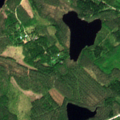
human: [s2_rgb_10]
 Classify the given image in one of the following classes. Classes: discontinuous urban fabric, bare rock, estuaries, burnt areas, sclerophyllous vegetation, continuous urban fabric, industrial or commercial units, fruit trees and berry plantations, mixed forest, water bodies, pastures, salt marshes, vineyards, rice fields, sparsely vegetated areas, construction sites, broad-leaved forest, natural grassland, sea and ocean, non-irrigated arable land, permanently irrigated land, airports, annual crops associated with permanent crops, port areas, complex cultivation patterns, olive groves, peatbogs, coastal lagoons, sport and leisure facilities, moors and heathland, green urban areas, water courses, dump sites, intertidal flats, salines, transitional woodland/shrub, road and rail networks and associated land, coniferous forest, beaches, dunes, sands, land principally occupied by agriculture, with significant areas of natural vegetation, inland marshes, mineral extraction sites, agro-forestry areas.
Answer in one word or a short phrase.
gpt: coniferous forest, mixed forest